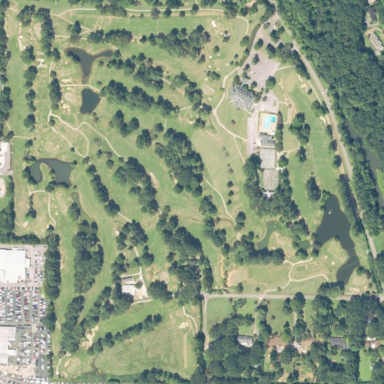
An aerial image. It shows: Golf course.